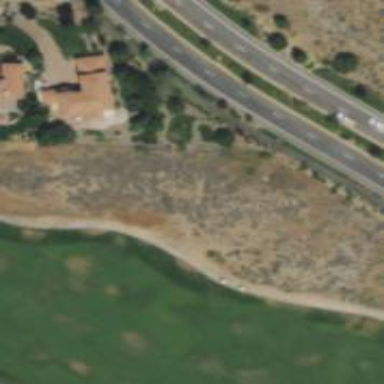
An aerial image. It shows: Golf cartpath that is also road path.